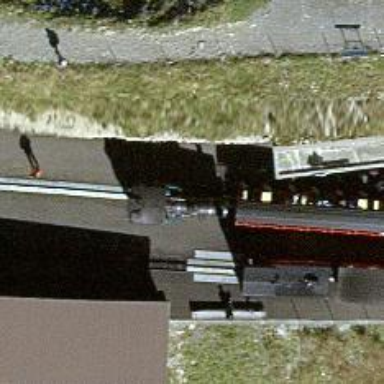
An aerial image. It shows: Public transport stop position.